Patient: sex M, age 42
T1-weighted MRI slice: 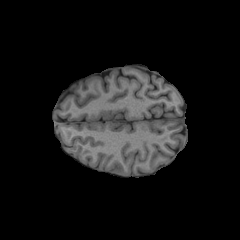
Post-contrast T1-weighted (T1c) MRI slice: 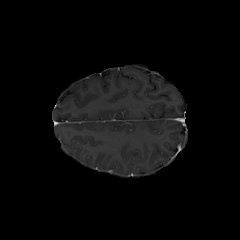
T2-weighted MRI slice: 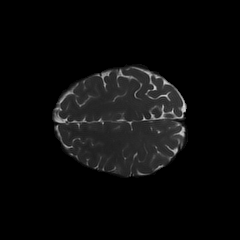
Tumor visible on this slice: no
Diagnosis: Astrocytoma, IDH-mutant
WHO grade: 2